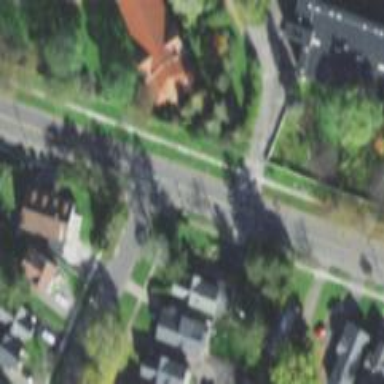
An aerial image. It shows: Stop road.